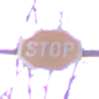
Verkehrszeichen: Stop
Umgebung: Outdoor, Nature
Tageszeit: Midday
Wetter: Overcast
Licht: Natural
Jahreszeit: Autumn
Kontrast: LowContrast